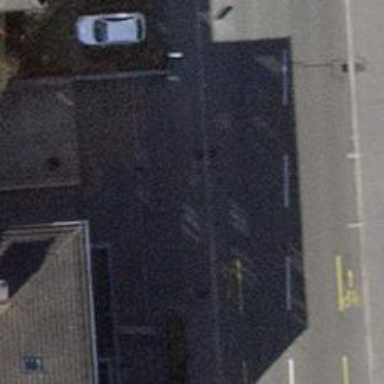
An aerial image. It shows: Unmarked crossing with traffic calming table on the road.